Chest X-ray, PA view. Patient: 55 years old, sex M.
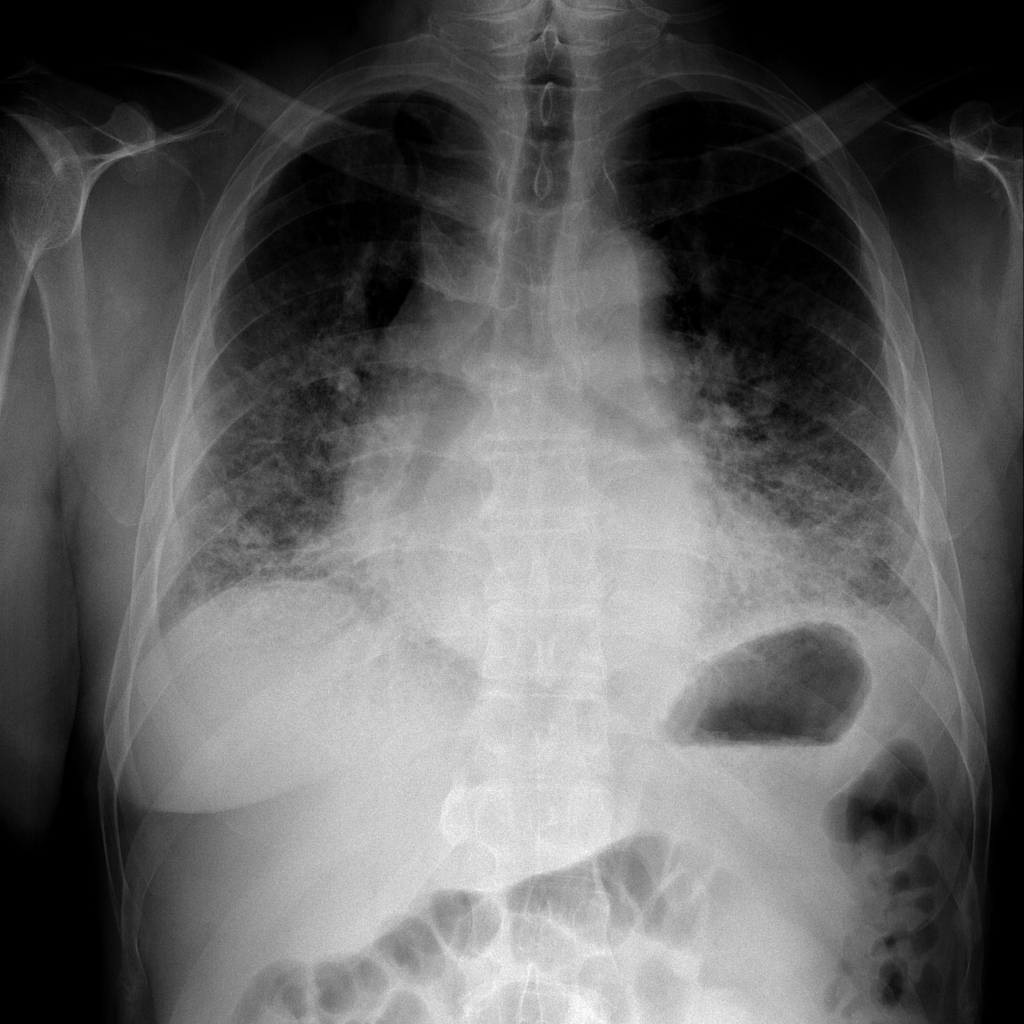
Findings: Fibrosis, Infiltration, Pleural_Thickening